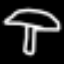
Label: mushroom